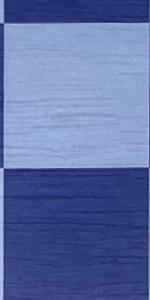
Label: Empty